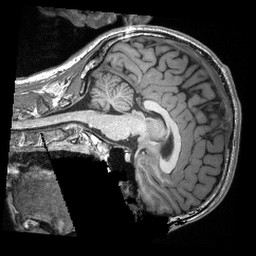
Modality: T1w
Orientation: sagittal
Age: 20
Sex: male
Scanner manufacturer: siemens
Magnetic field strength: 3 T
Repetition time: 2.3 s
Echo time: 0.00308 s